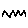
Label: zigzag